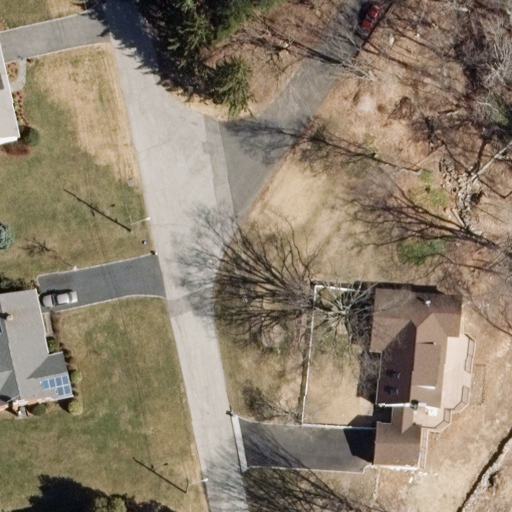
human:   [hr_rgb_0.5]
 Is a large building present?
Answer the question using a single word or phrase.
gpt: no

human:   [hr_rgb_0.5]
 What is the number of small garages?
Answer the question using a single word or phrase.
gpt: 0

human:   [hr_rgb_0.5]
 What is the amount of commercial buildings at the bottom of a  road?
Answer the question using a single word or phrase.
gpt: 0

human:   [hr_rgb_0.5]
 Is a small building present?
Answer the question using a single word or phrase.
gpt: yes

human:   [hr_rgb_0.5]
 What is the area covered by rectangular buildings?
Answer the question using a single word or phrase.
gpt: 31m2

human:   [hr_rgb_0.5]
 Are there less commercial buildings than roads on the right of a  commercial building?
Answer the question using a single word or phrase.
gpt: no

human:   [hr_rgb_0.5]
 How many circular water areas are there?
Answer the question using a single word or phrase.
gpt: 0

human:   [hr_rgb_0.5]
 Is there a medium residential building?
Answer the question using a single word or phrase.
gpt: yes

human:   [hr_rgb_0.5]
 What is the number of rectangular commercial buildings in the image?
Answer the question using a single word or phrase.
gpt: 0

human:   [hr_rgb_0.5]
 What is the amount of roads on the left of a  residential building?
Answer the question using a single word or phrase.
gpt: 2

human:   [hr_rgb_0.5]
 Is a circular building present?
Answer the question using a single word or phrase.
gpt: no

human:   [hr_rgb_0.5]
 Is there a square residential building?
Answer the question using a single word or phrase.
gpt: no

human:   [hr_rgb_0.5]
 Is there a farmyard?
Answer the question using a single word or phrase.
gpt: no

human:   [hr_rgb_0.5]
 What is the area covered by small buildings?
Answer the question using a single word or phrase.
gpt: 31m2

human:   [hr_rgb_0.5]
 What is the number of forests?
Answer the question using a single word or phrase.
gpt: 0

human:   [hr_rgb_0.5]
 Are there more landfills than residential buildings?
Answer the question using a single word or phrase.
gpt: no

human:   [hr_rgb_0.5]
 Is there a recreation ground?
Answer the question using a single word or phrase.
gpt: no

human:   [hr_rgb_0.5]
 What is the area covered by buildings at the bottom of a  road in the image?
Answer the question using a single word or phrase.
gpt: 696m2

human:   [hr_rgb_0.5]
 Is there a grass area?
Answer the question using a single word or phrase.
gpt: no

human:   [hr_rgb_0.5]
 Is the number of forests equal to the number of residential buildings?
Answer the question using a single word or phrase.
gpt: no

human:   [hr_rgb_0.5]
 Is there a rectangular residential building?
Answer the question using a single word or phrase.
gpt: yes

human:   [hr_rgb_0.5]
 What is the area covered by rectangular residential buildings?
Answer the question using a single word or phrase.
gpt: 31m2

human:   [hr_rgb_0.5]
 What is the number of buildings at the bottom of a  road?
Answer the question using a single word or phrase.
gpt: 2

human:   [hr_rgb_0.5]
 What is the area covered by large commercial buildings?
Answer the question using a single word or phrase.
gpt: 0m2

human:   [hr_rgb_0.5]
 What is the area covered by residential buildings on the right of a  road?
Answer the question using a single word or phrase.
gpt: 454m2

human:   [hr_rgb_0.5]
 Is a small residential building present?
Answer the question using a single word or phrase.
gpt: yes

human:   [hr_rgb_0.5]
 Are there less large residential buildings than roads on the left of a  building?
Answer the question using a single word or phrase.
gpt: yes

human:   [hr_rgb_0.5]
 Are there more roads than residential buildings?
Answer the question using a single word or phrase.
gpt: no

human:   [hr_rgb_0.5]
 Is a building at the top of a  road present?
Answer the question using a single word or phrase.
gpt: yes

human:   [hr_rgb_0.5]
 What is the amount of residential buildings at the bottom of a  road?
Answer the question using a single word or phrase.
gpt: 2

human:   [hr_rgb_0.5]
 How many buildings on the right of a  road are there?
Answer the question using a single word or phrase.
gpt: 1

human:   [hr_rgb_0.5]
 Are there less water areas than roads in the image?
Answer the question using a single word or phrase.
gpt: yes

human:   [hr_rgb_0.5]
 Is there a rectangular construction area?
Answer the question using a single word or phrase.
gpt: no

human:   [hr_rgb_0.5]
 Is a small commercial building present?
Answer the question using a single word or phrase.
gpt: no

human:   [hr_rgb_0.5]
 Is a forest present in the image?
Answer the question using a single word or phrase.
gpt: no

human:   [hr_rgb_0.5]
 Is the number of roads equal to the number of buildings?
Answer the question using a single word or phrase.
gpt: no